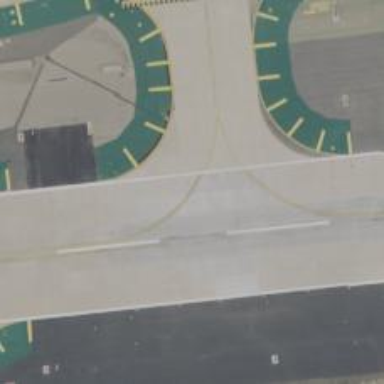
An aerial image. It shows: Image of taxiway at airport.